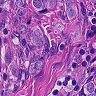
Metastatic tissue present: yes